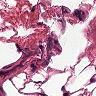
Metastatic tissue present: no